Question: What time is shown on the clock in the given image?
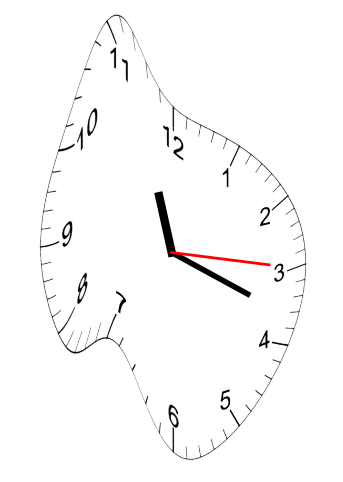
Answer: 11:18:15